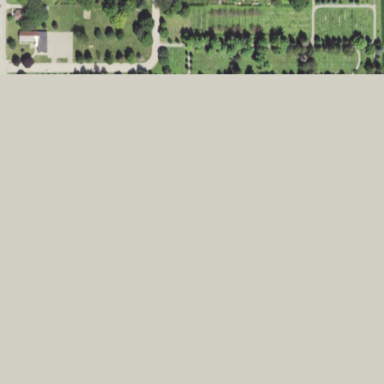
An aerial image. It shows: Cemetery.